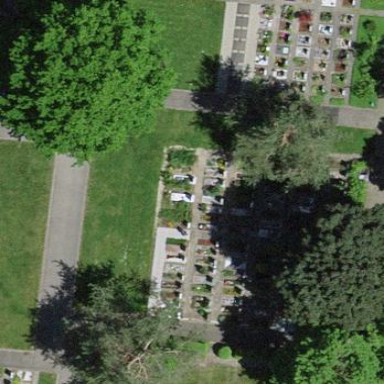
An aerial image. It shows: Graveyard.